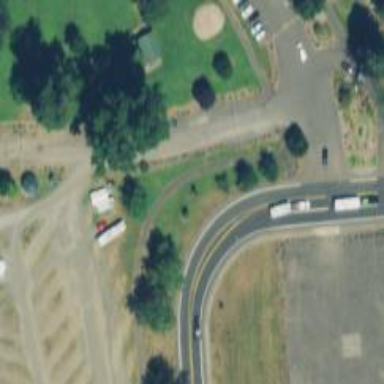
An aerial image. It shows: Tertiary road with sidewalk on the left.